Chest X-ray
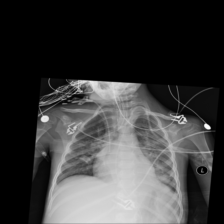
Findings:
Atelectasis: positive
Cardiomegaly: negative
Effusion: negative
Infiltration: negative
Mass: negative
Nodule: negative
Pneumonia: negative
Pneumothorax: negative
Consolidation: negative
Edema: negative
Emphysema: negative
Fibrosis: negative
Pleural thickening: negative
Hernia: negative